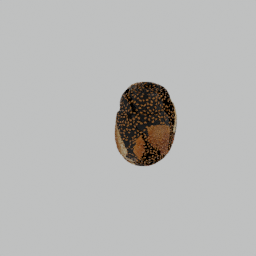
Label: nature